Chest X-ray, PA view. Patient: 56 years old, sex M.
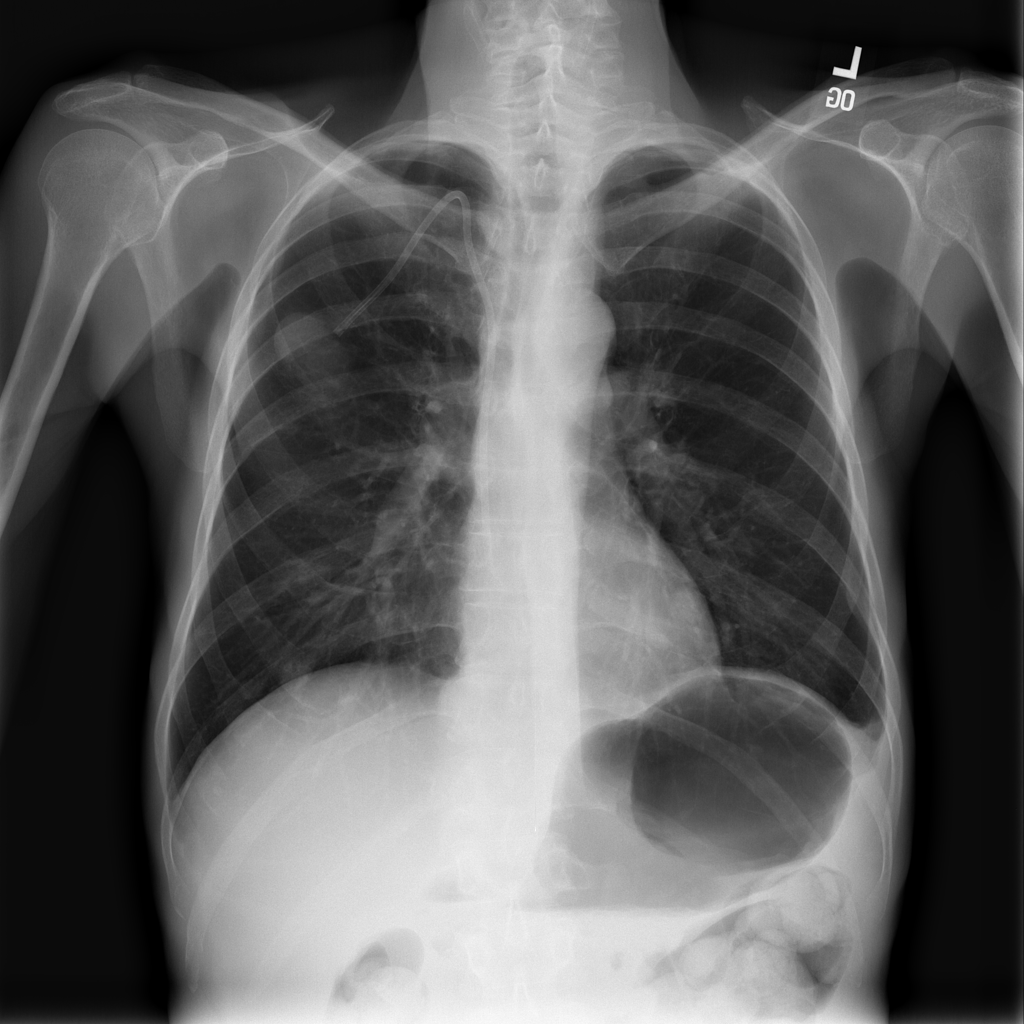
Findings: Effusion, Nodule